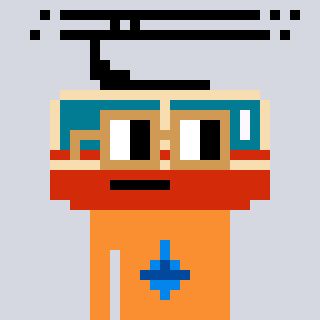
a pixel art character with square brown glasses, a tram wagon-shaped head and a orange-colored body on a cool background